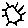
Label: sun